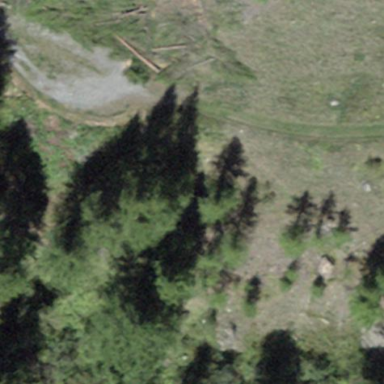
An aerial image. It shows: Forest with needle-leaved trees.